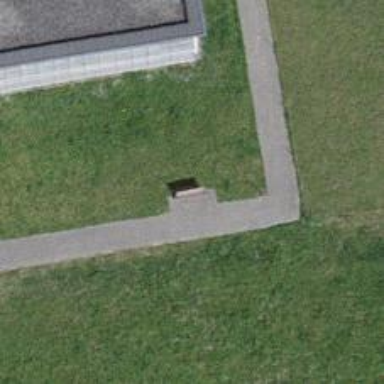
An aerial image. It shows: Bench for seating.